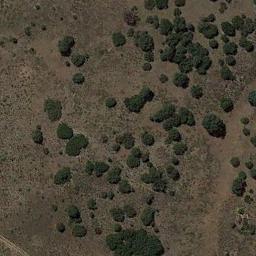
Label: chaparral